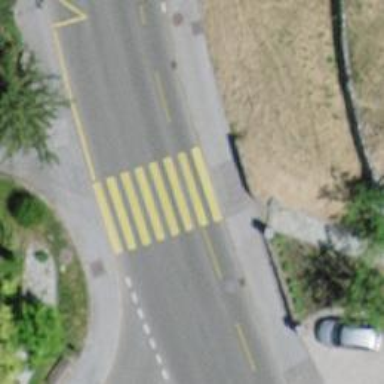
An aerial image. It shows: Marked road crossing.